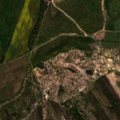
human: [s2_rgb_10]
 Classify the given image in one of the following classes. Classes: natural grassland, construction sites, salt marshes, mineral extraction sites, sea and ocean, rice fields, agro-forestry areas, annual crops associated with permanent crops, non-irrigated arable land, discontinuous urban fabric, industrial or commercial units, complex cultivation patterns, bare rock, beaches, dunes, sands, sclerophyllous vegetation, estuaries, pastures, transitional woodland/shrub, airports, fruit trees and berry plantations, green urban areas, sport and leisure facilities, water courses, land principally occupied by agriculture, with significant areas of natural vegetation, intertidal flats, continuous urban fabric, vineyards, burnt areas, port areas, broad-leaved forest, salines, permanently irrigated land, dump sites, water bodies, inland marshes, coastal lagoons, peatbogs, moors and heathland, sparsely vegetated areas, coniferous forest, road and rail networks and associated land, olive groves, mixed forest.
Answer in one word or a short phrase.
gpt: non-irrigated arable land, permanently irrigated land, annual crops associated with permanent crops, agro-forestry areas, broad-leaved forest, coniferous forest, mixed forest